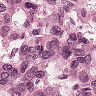
Metastatic tissue present: yes